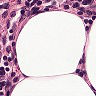
Metastatic tissue present: no